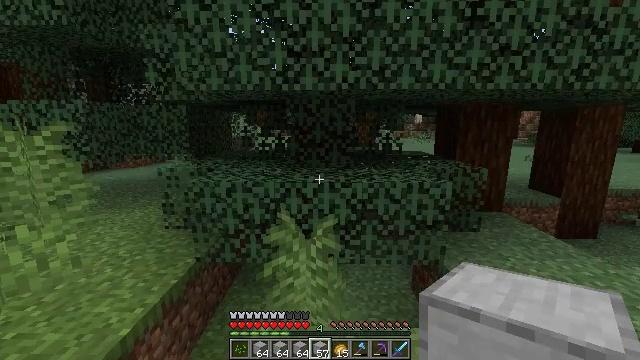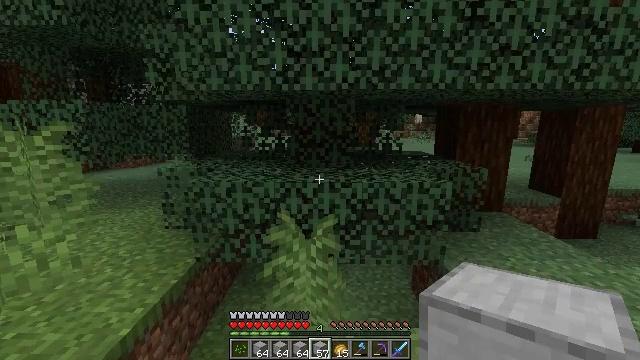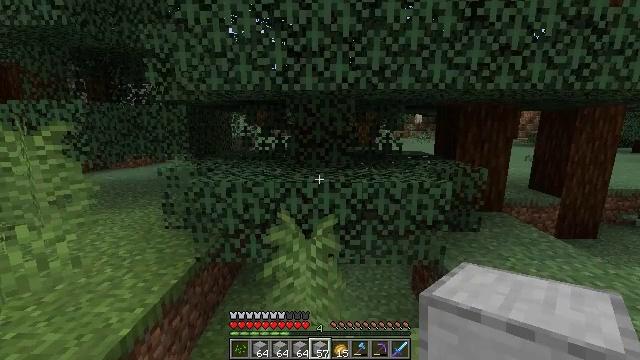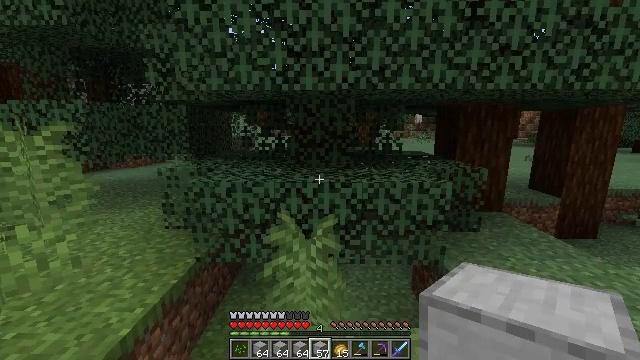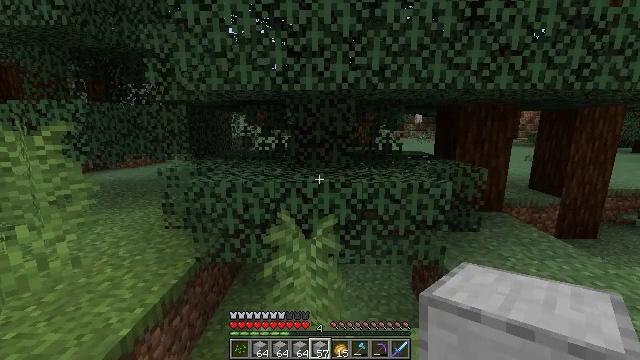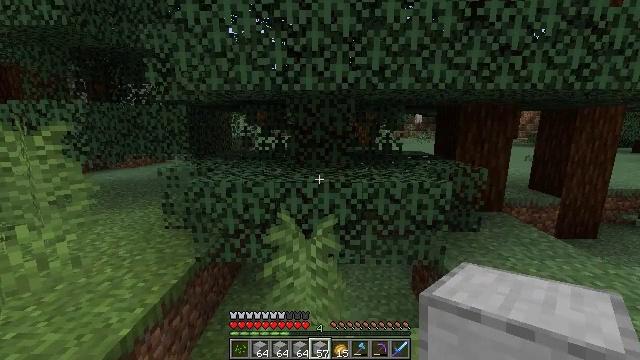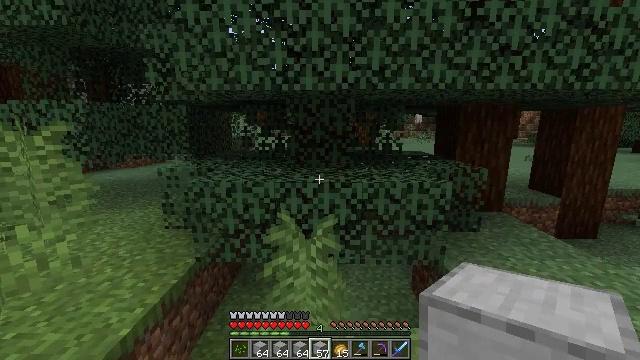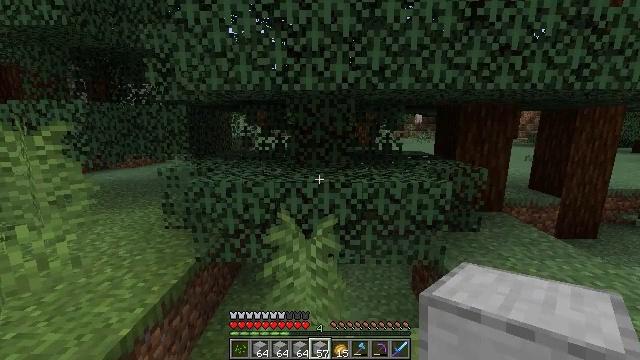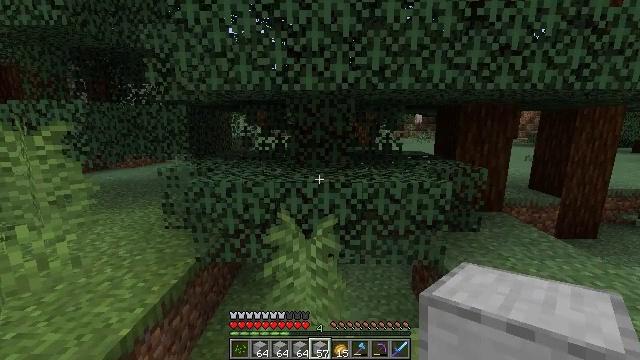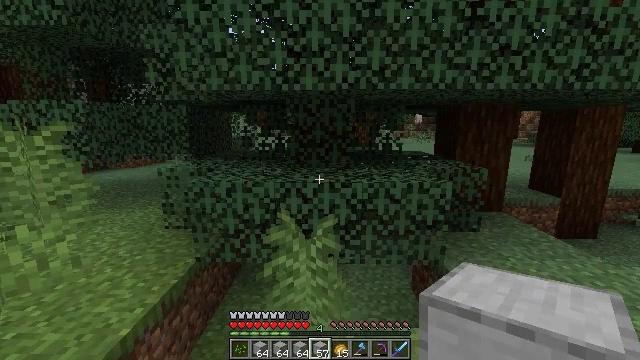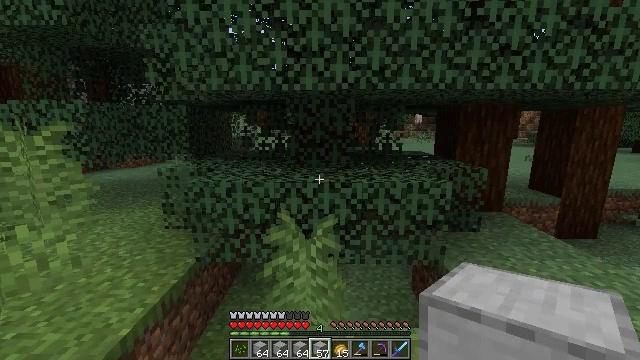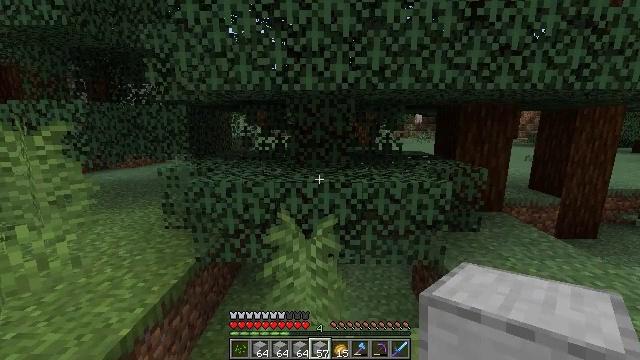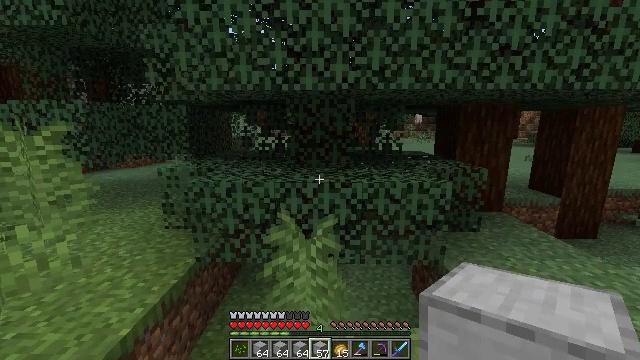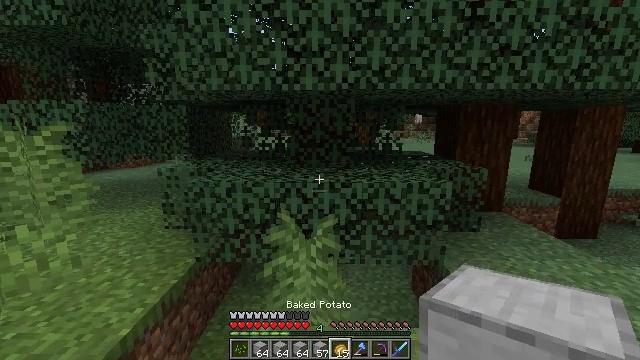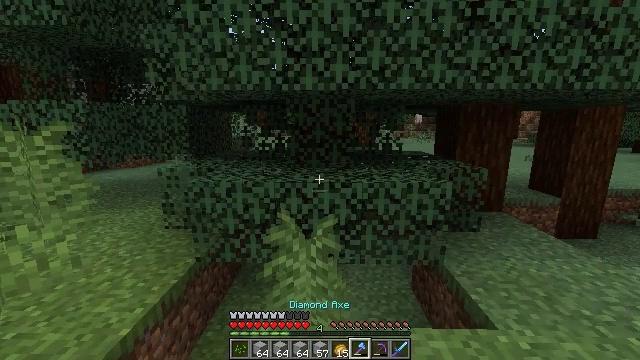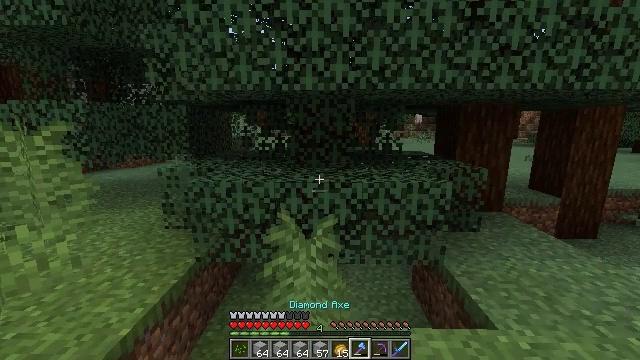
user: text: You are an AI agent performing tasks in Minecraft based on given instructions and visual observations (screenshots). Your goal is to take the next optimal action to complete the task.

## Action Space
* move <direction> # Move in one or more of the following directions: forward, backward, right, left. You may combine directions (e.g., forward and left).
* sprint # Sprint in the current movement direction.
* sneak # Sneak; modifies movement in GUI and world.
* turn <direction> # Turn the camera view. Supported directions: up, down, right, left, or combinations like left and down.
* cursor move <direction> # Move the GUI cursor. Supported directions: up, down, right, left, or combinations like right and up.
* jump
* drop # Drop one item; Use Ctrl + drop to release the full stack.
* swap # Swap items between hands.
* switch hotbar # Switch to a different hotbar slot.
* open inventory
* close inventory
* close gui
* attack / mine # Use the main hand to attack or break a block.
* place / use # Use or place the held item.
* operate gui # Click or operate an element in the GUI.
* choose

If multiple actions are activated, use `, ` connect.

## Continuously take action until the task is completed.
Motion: motion action
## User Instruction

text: Mine the large fern from the ground.
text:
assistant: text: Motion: no_op
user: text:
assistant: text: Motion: no_op
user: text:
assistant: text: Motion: no_op
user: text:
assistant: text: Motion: no_op
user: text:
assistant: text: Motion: no_op
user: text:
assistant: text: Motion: no_op
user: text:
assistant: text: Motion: no_op
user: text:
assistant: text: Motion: no_op
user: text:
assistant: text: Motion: no_op
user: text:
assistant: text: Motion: no_op
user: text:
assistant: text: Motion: no_op
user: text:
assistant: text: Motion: no_op
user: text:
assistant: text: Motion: no_op
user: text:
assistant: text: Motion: no_op
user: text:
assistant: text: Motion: no_op
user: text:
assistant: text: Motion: no_op
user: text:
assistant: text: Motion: no_op
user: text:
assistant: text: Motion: no_op
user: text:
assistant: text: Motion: no_op
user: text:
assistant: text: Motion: no_op
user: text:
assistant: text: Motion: no_op
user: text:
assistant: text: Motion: no_op
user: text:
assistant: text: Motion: turn down
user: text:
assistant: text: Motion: turn left and down
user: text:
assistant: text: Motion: turn down
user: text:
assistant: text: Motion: attack / mine
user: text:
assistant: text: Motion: turn down, attack / mine
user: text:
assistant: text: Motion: turn down, attack / mine
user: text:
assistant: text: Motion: turn down, attack / mine
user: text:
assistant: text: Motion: attack / mine